Question: Consider following HTML code:
'''
<style> td, tr { border:1px solid gray; } </style>
<table class="tableinfo" cellspacing="1" cellpadding="3">
<tr>
<td>asd</td>
<td>bsd</td>
</tr>
<tr style="display: block;" >
<td class="">ttt</td>
<td class="">asd</td>
</tr>
</table>
'''
With doctype:
'''
<!doctype html>
'''
In IE9 everything works fine but in IE10 table is broken:

Why does this happen?
How to fix this?
One solution is to add following:
'''
<!DOCTYPE html PUBLIC "-//W3C//DTD HTML 4.01 Transitional//EN">
<meta http-equiv="X-UA-Compatible" content="IE=EmulateIE9" />
'''
but this breaks styling in whole project.
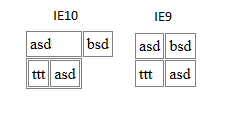
Answer: IE10 does not work like IE9 which does not work like IE8/7/6, etc. and none of those work like the other far more modern browsers. Your example in IE10 is how it works in the modern browsers, too, so IE9 is misbehaving. Changing the doctype is never a solution unless you're using the wrong one. Your solution uses the wrong one and puts you into quirks mode.